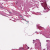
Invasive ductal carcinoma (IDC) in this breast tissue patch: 0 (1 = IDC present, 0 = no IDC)